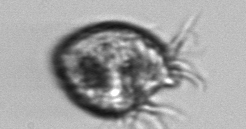
Label: Strombidium_morphotype1